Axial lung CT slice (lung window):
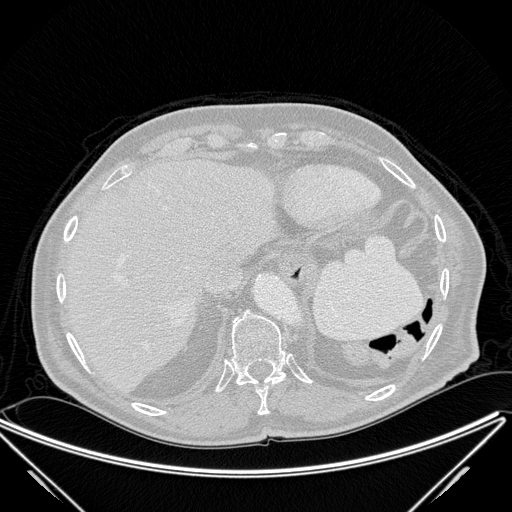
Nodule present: no